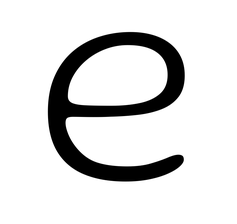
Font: Gluten_ExtraLight